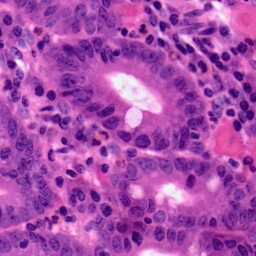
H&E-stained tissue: Pancreatic